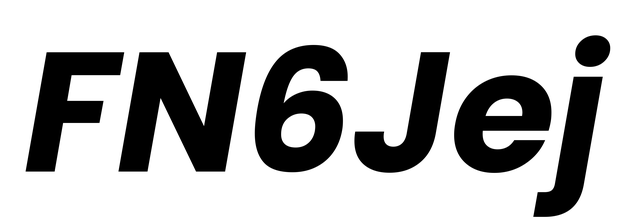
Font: Poppins-BoldItalic